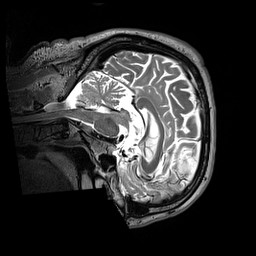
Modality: T2w
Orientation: sagittal
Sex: male
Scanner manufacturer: siemens
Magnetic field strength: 3 T
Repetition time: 3.2 s
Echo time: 0.409 s